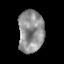
Tissue: prostate
Cell type: Epithelial cells
Senescence score: 0.3584
Nuclear area (px): 1053
Mean DAPI intensity: 145.478